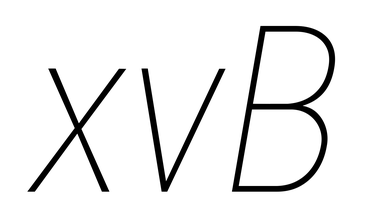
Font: Roboto-Italic_Condensed_Thin_Italic